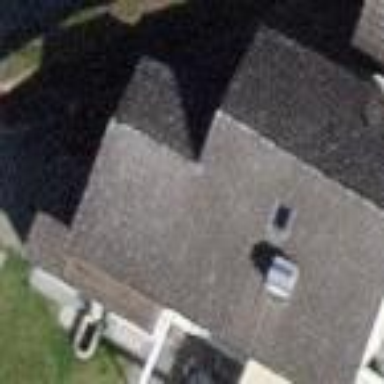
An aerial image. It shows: Building with tile roof.